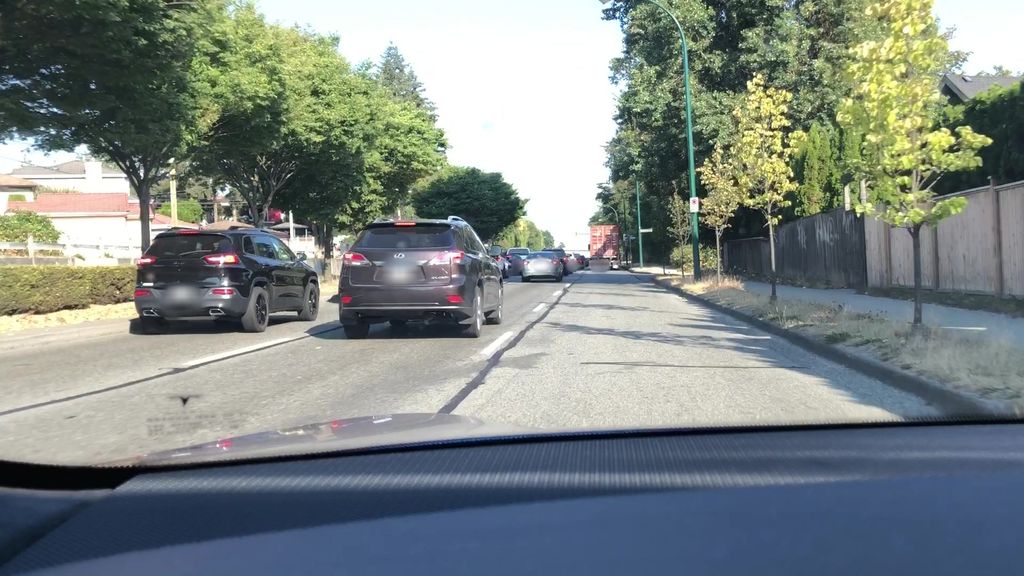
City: vancouver